Field crop: maize
Growth stage: 2
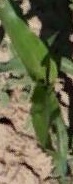
Species: maize